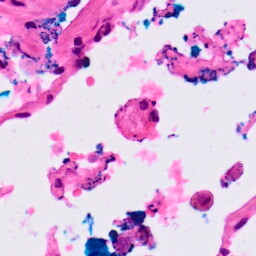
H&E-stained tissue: Lung